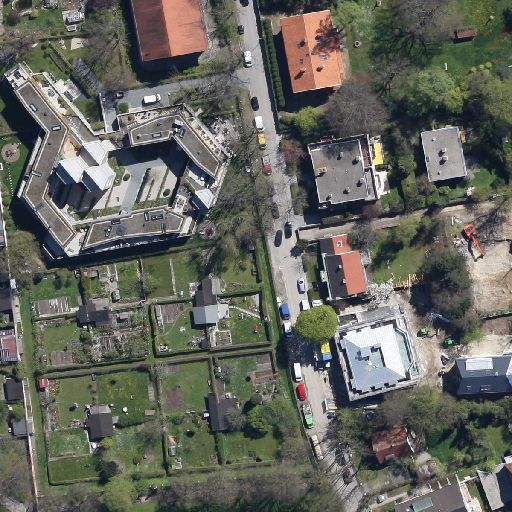
Referring expression: van